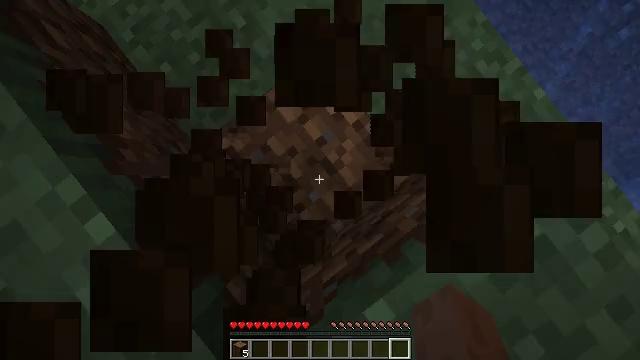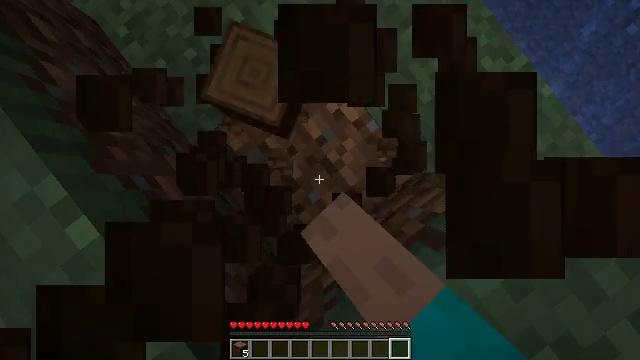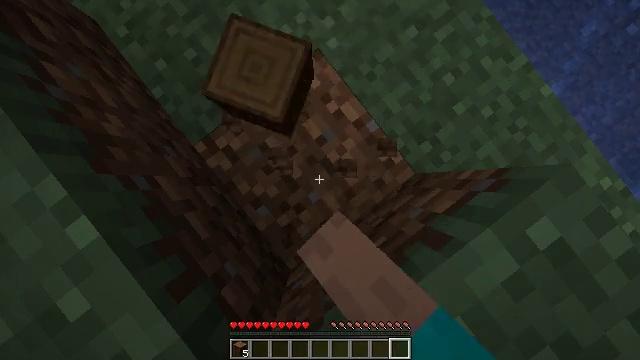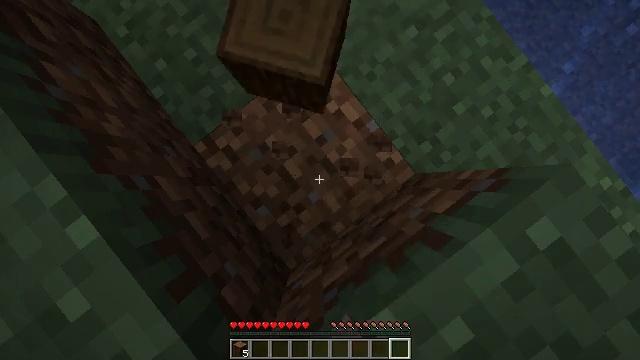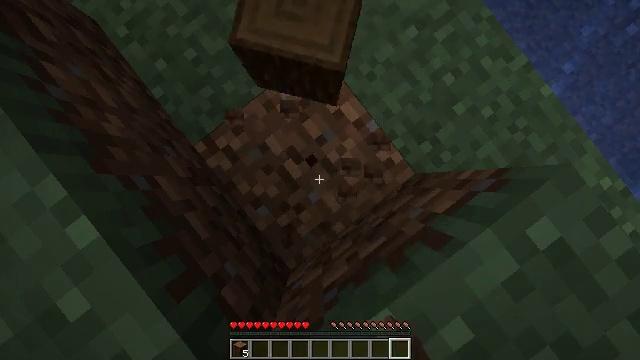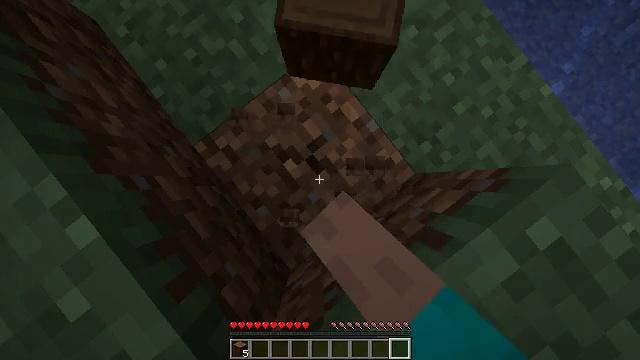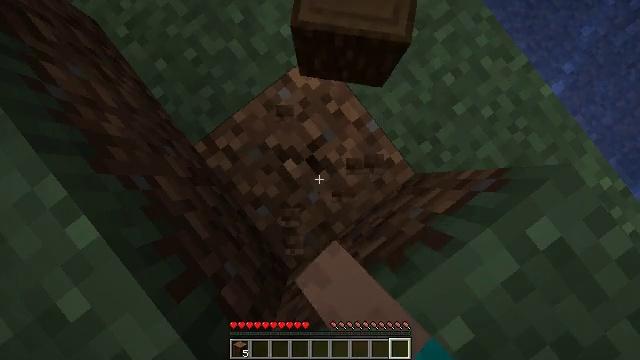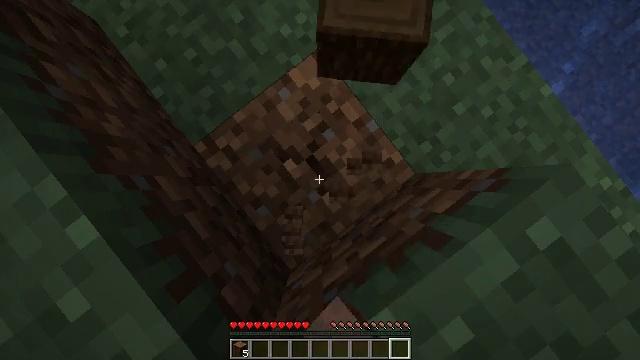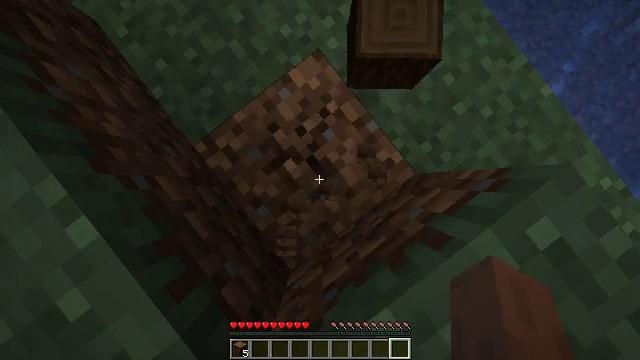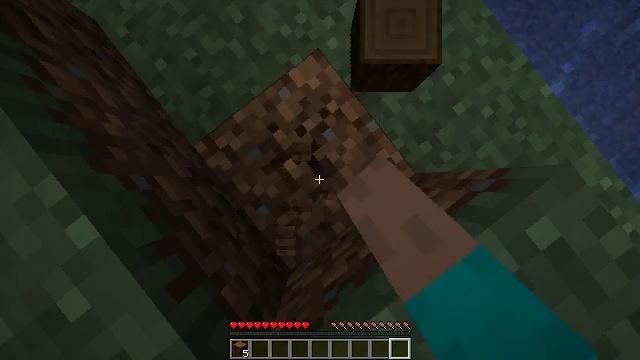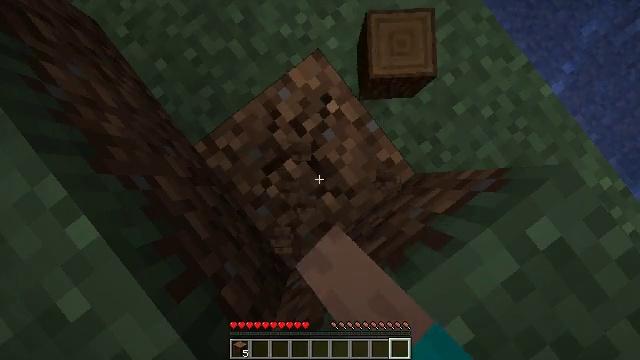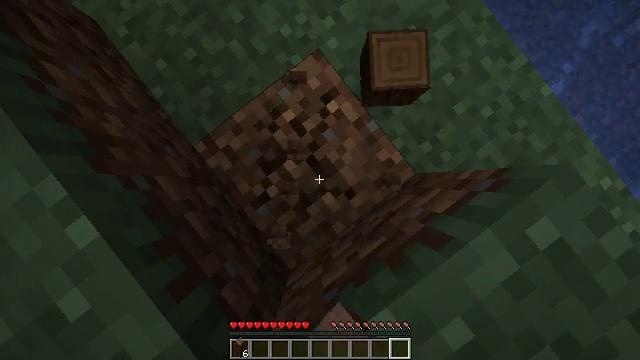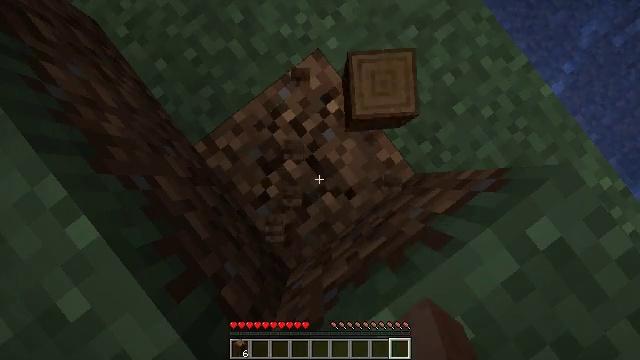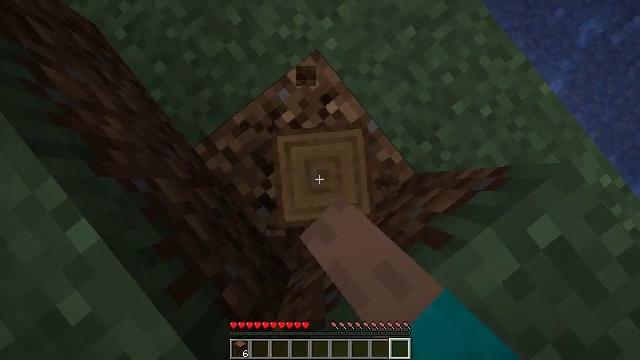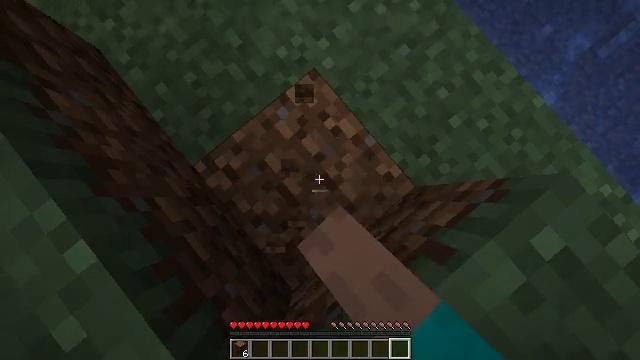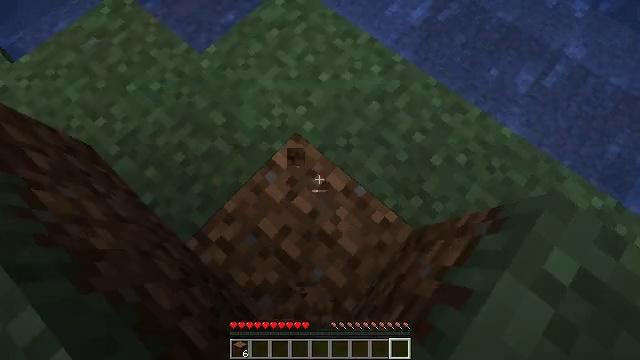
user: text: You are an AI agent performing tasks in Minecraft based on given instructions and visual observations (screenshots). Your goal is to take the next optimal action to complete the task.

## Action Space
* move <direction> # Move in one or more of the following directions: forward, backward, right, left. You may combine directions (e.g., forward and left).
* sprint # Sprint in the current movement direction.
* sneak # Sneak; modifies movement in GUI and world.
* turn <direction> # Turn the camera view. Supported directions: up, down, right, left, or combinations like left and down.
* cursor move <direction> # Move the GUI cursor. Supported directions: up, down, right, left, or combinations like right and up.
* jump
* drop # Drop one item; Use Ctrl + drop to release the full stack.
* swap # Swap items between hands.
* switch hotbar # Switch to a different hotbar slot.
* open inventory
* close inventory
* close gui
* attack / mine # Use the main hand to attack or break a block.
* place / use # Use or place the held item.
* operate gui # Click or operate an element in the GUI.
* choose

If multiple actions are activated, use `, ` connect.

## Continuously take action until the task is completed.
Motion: motion action
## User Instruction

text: Harvest the cactus plant.
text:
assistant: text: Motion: attack / mine
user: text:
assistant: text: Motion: attack / mine
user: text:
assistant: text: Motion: attack / mine
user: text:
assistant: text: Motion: attack / mine
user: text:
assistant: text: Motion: attack / mine
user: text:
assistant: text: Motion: attack / mine
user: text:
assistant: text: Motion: attack / mine
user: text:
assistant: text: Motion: attack / mine
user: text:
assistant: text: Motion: attack / mine
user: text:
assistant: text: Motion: attack / mine
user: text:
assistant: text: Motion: attack / mine
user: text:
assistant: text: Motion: attack / mine
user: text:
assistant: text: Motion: attack / mine
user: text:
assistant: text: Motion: turn right and up
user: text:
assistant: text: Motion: turn right and up
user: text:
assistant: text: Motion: turn right and up
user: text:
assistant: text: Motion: turn right and up
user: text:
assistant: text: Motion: turn right and up
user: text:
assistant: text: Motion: turn right and up
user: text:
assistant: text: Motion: turn right and up
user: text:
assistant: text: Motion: turn up
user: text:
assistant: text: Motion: turn left and up
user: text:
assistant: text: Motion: turn left and up
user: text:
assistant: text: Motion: turn left and up
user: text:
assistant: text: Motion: turn up
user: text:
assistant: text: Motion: no_op
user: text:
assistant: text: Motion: no_op
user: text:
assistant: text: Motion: no_op
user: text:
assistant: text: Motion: no_op
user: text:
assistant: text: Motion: no_op